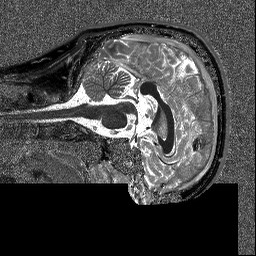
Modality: T1map
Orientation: sagittal
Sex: male